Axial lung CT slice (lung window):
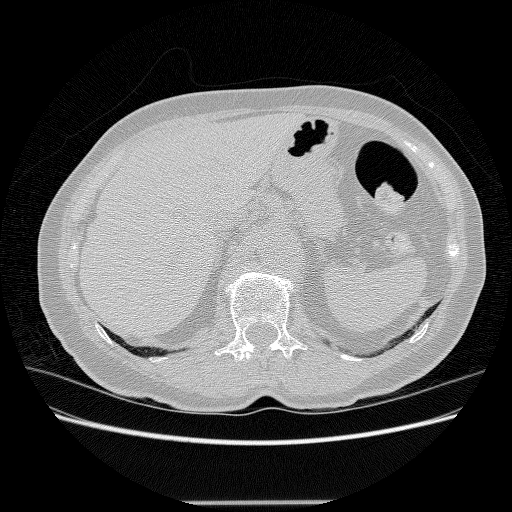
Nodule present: no